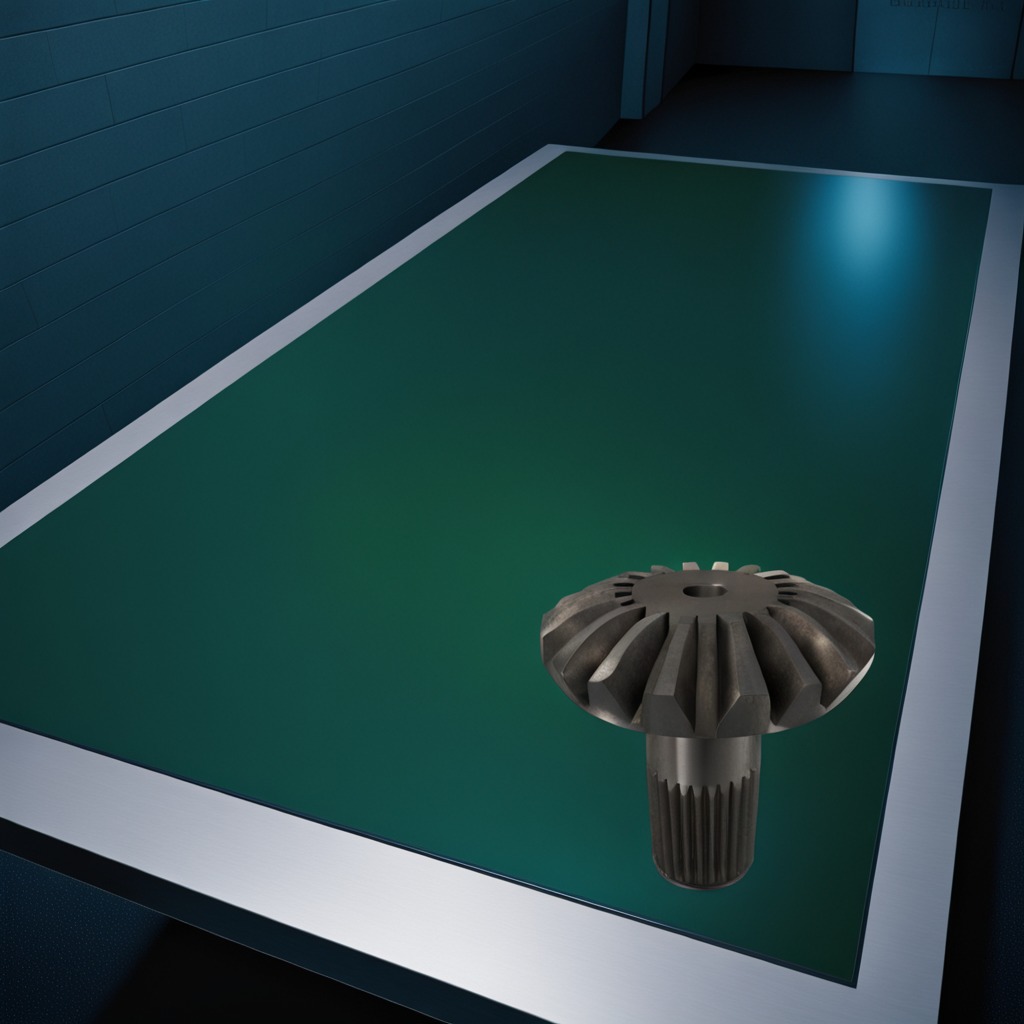
A steel gear with teeth is lying on the clean empty table in a railway signal maintenance room lit by harsh overhead fluorescents.